This continuous-wavelet-transform scalogram was computed from a bearing vibration snapshot. What is the most likely bearing condition (normal, inner_race, outer_race, ball)?
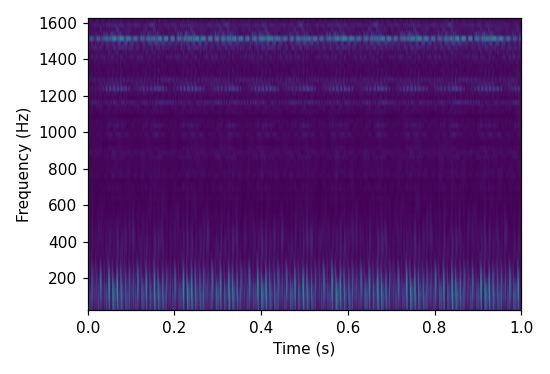
Answer: outer_race